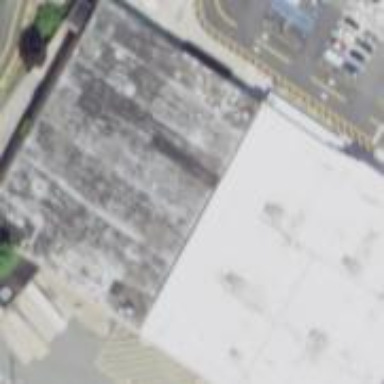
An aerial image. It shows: Department store.